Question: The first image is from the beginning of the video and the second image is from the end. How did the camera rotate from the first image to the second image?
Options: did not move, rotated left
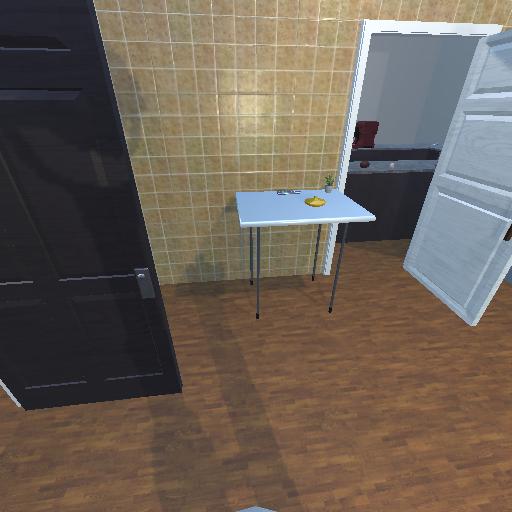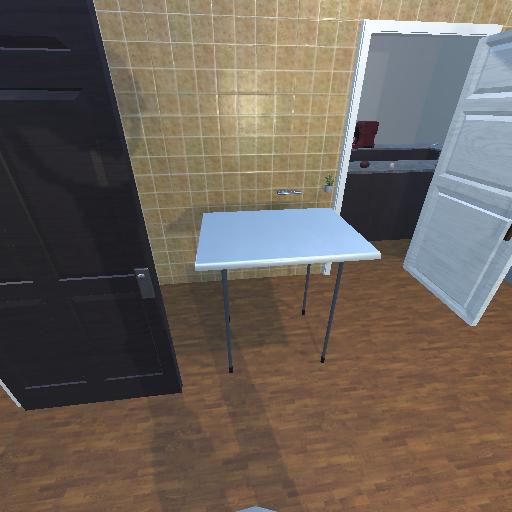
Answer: did not move